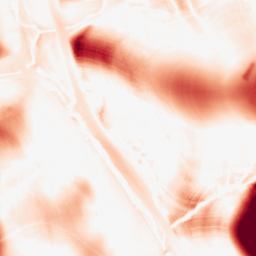
Category: morphological
Decomposition family: tophat
Decomposition parameters: size: 50
mode: white
Upsampling method: cubic_mitchell
Upsampling parameters: scale: 2
Upsampling scale: 2